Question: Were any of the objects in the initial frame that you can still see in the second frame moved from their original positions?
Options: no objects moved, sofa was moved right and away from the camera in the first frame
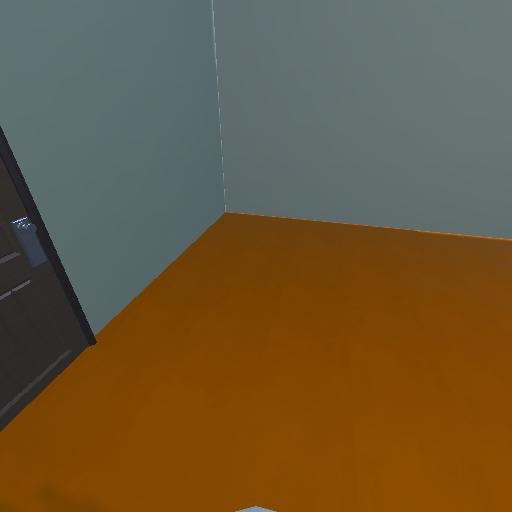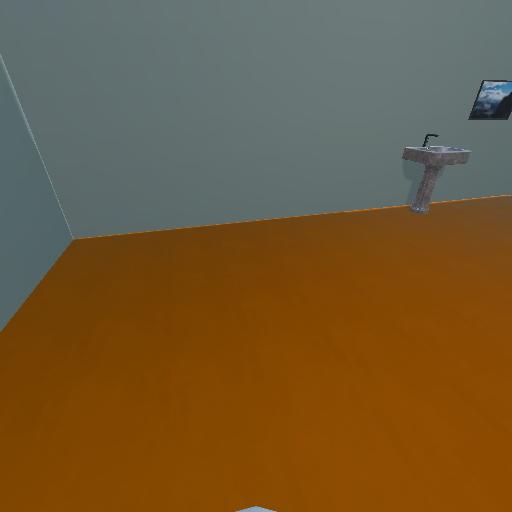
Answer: no objects moved